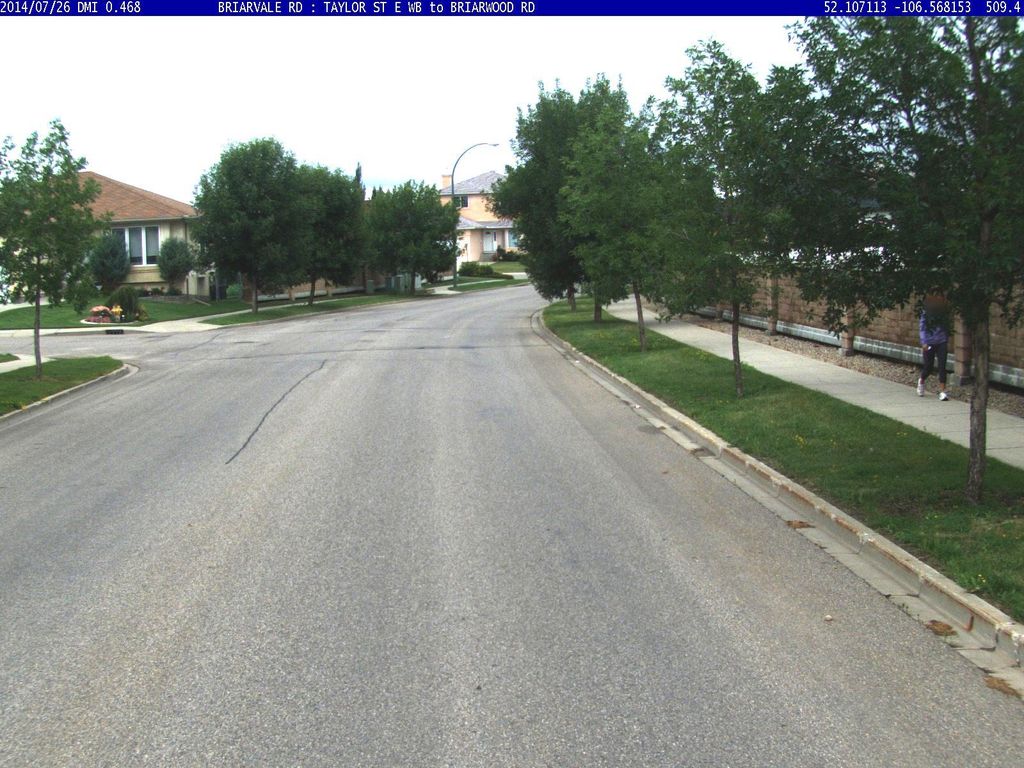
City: saskatoon